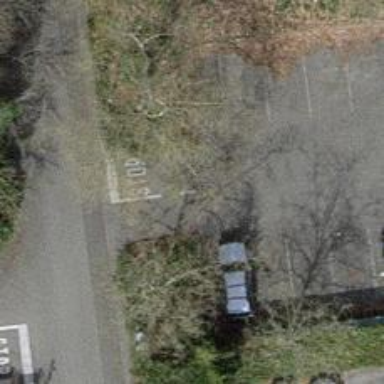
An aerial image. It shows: Road serving as parking aisle.